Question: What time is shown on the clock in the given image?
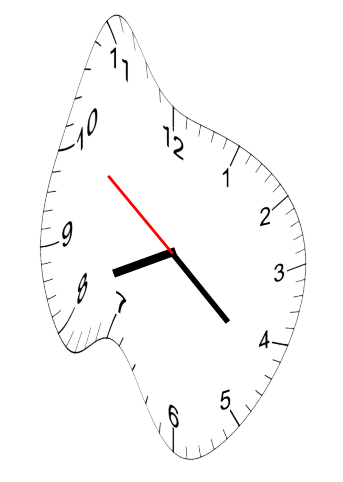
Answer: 08:21:51